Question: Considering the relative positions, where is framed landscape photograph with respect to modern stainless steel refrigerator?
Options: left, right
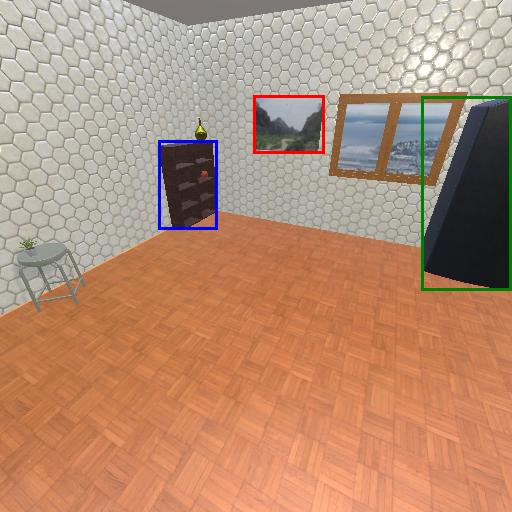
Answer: left